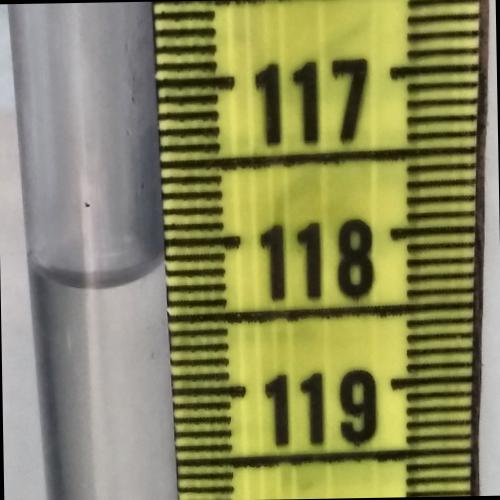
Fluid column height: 118.2 cm